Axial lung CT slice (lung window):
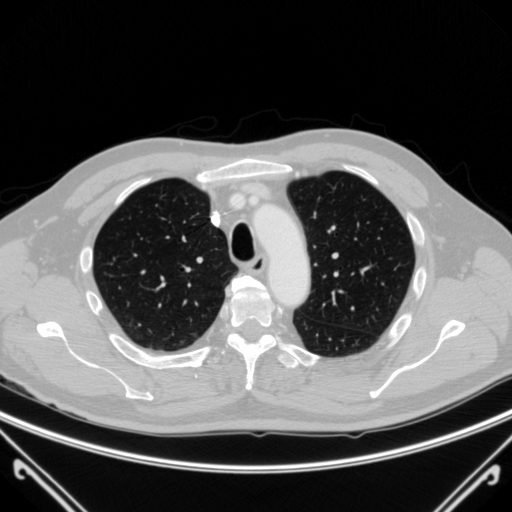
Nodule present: no